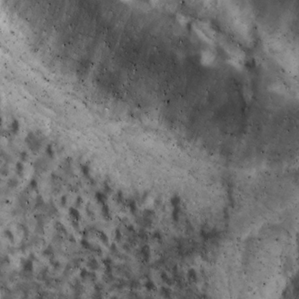
Label: non_frost